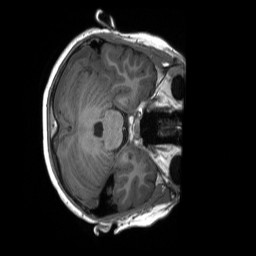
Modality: T1w
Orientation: axial
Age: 10
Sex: female
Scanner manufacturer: siemens
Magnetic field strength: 3 T
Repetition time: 2.3 s
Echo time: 0.00232 s